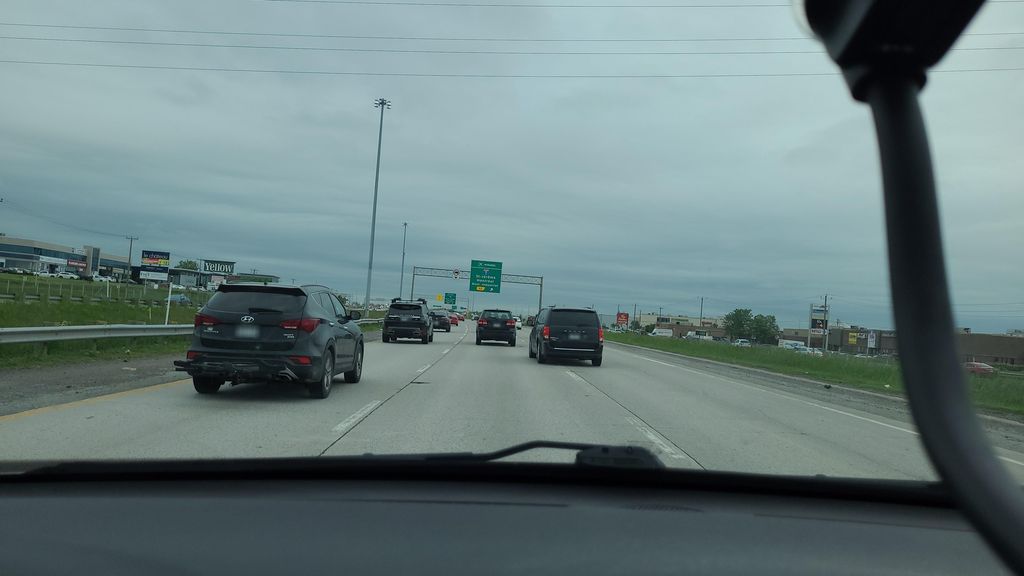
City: montreal